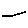
Label: line